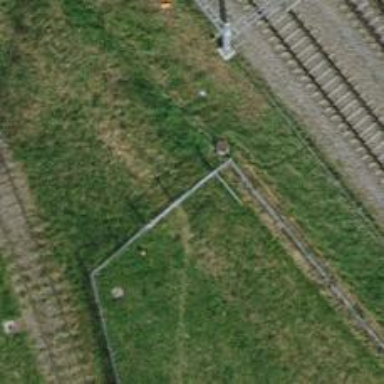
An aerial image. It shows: Disused railway spur line.